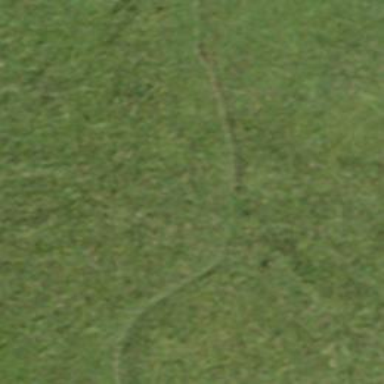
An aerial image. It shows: Path covered with grass.